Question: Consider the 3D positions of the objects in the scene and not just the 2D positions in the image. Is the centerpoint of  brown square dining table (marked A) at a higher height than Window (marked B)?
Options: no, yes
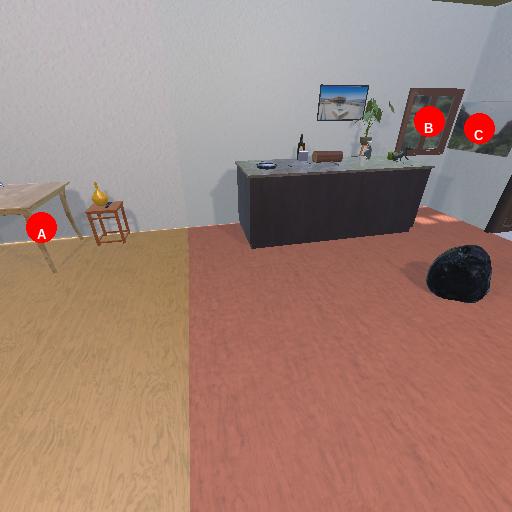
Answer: no